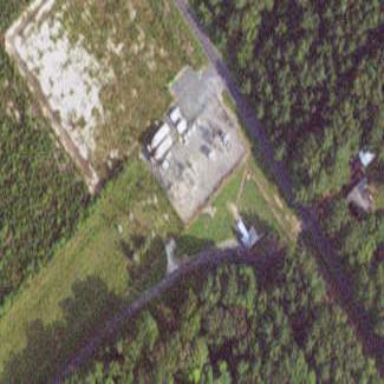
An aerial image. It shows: Power substation.